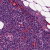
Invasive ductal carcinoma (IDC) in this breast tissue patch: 0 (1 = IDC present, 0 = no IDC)